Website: crate-barrel
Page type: payment
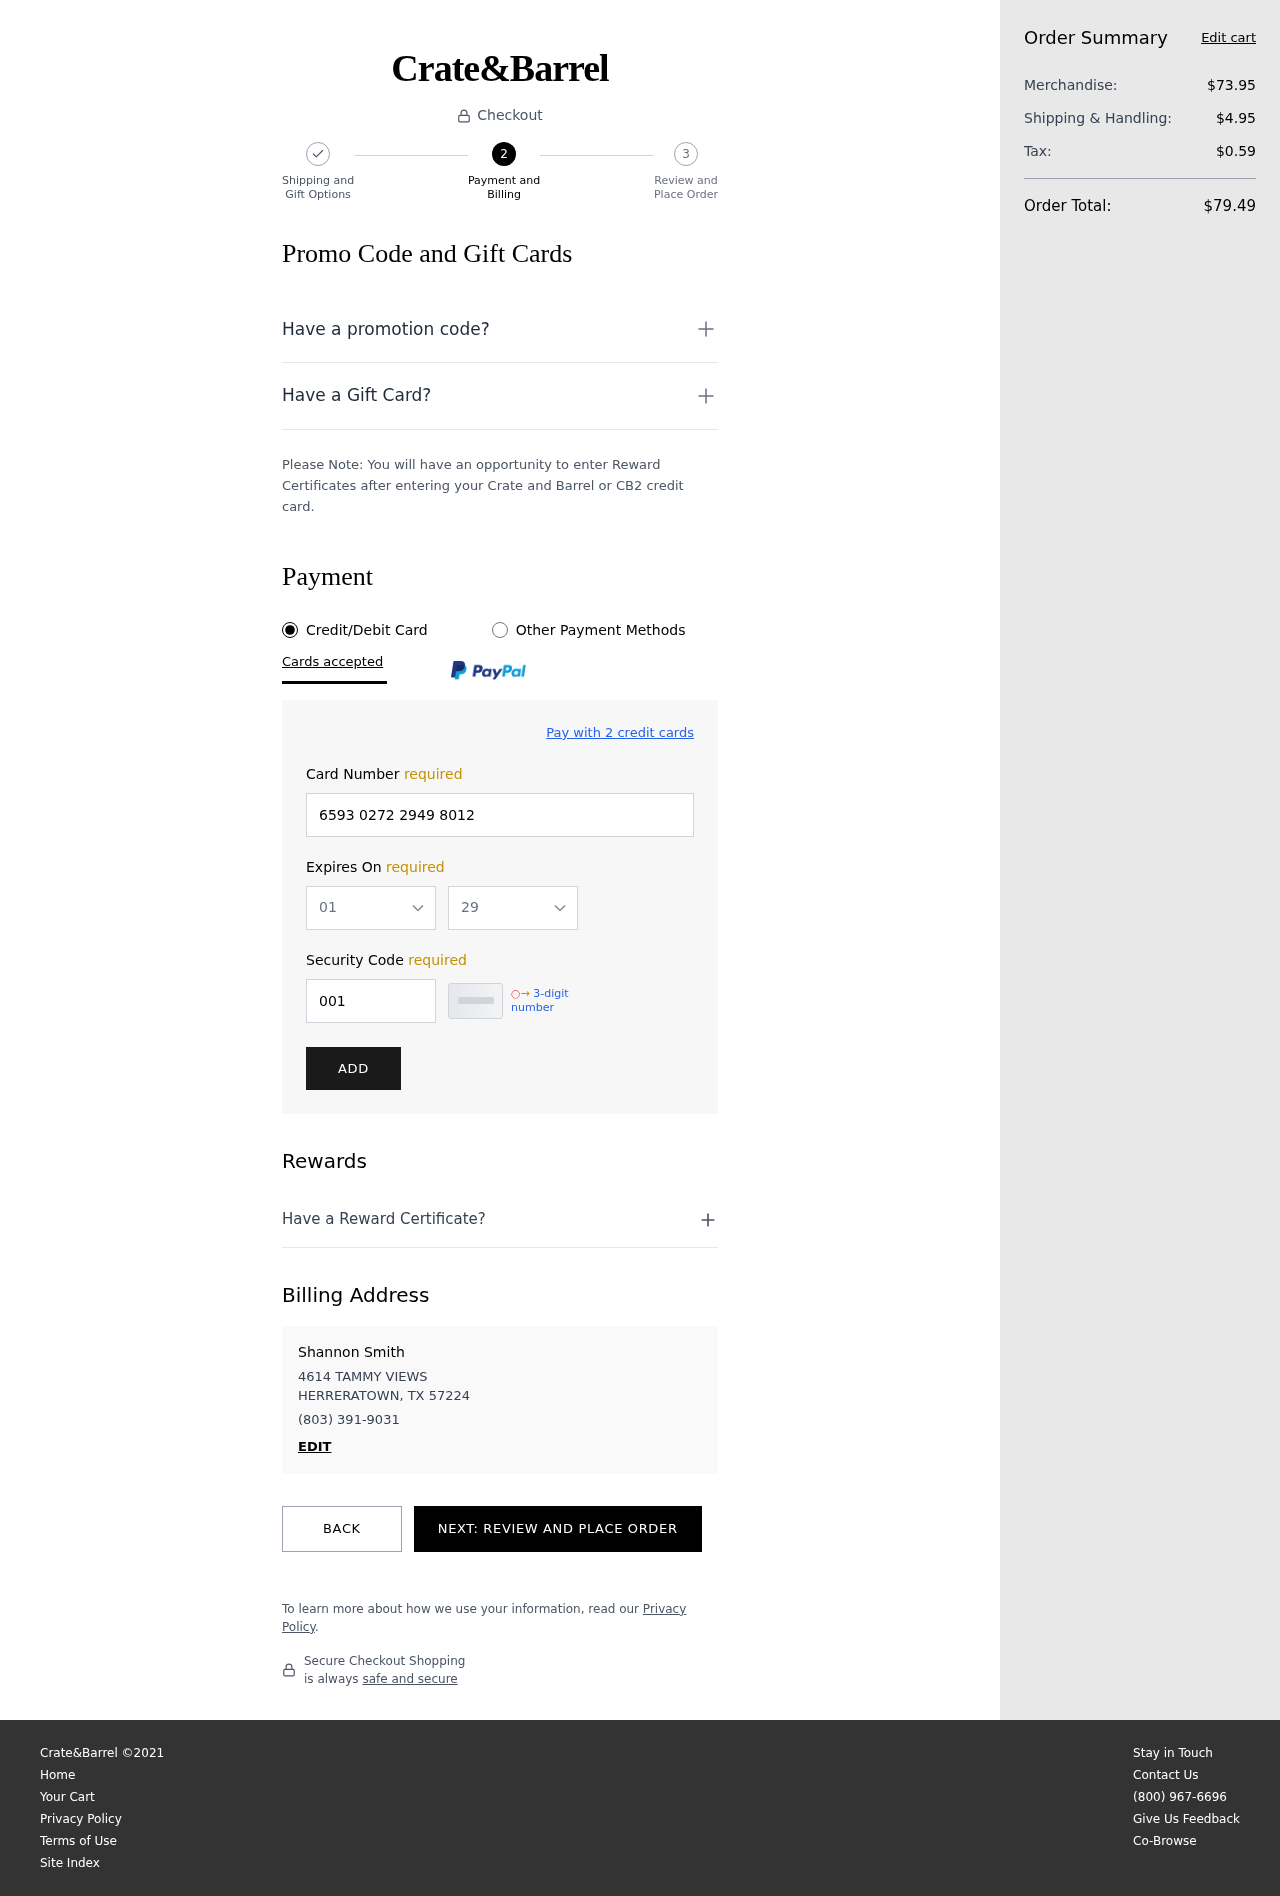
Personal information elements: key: PII_CARD_EXPIRY_MONTH
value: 01
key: PII_CARD_EXPIRY_YEAR
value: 29
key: PII_CITY_STATE_ZIP
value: HERRERATOWN, TX 57224
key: PII_FULLNAME
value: Shannon Smith
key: PII_PHONE
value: (803) 391-9031
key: PII_STREET
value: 4614 TAMMY VIEWS
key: PII_CARD_NUMBER
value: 6593 0272 2949 8012
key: PII_CARD_CVV
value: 001
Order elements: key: ORDER_SUBTOTAL
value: $73.95
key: ORDER_SHIPPING_COST
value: $4.95
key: ORDER_TAX
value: $0.59
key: ORDER_TOTAL
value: $79.49